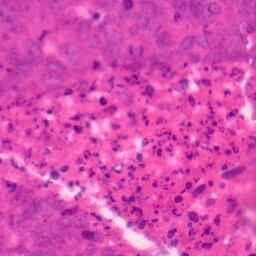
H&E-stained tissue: Colon